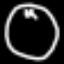
Label: clock